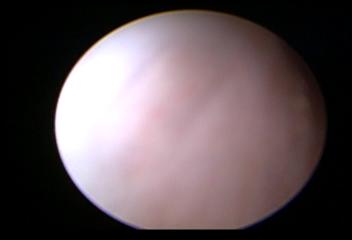
Modality: WLC
Class: Normal mucosa
Bladder cancer association: No